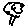
Label: tree